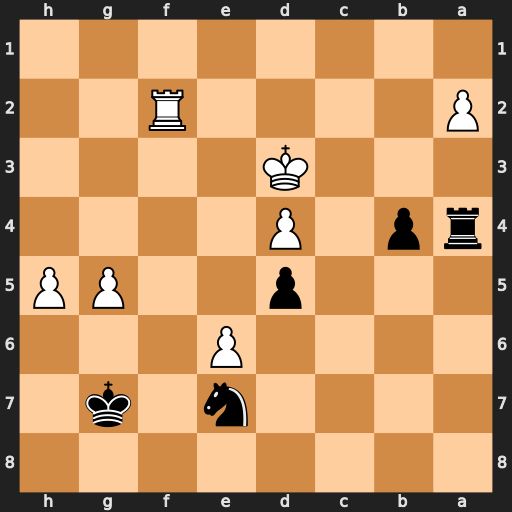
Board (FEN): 8/4n1k1/4P3/3p2PP/rp1P4/3K4/P4R2/8
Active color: b
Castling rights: -
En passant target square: -
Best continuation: Ra3+ Kc2 Rxa2+ Kb3 Rxf2